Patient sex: M
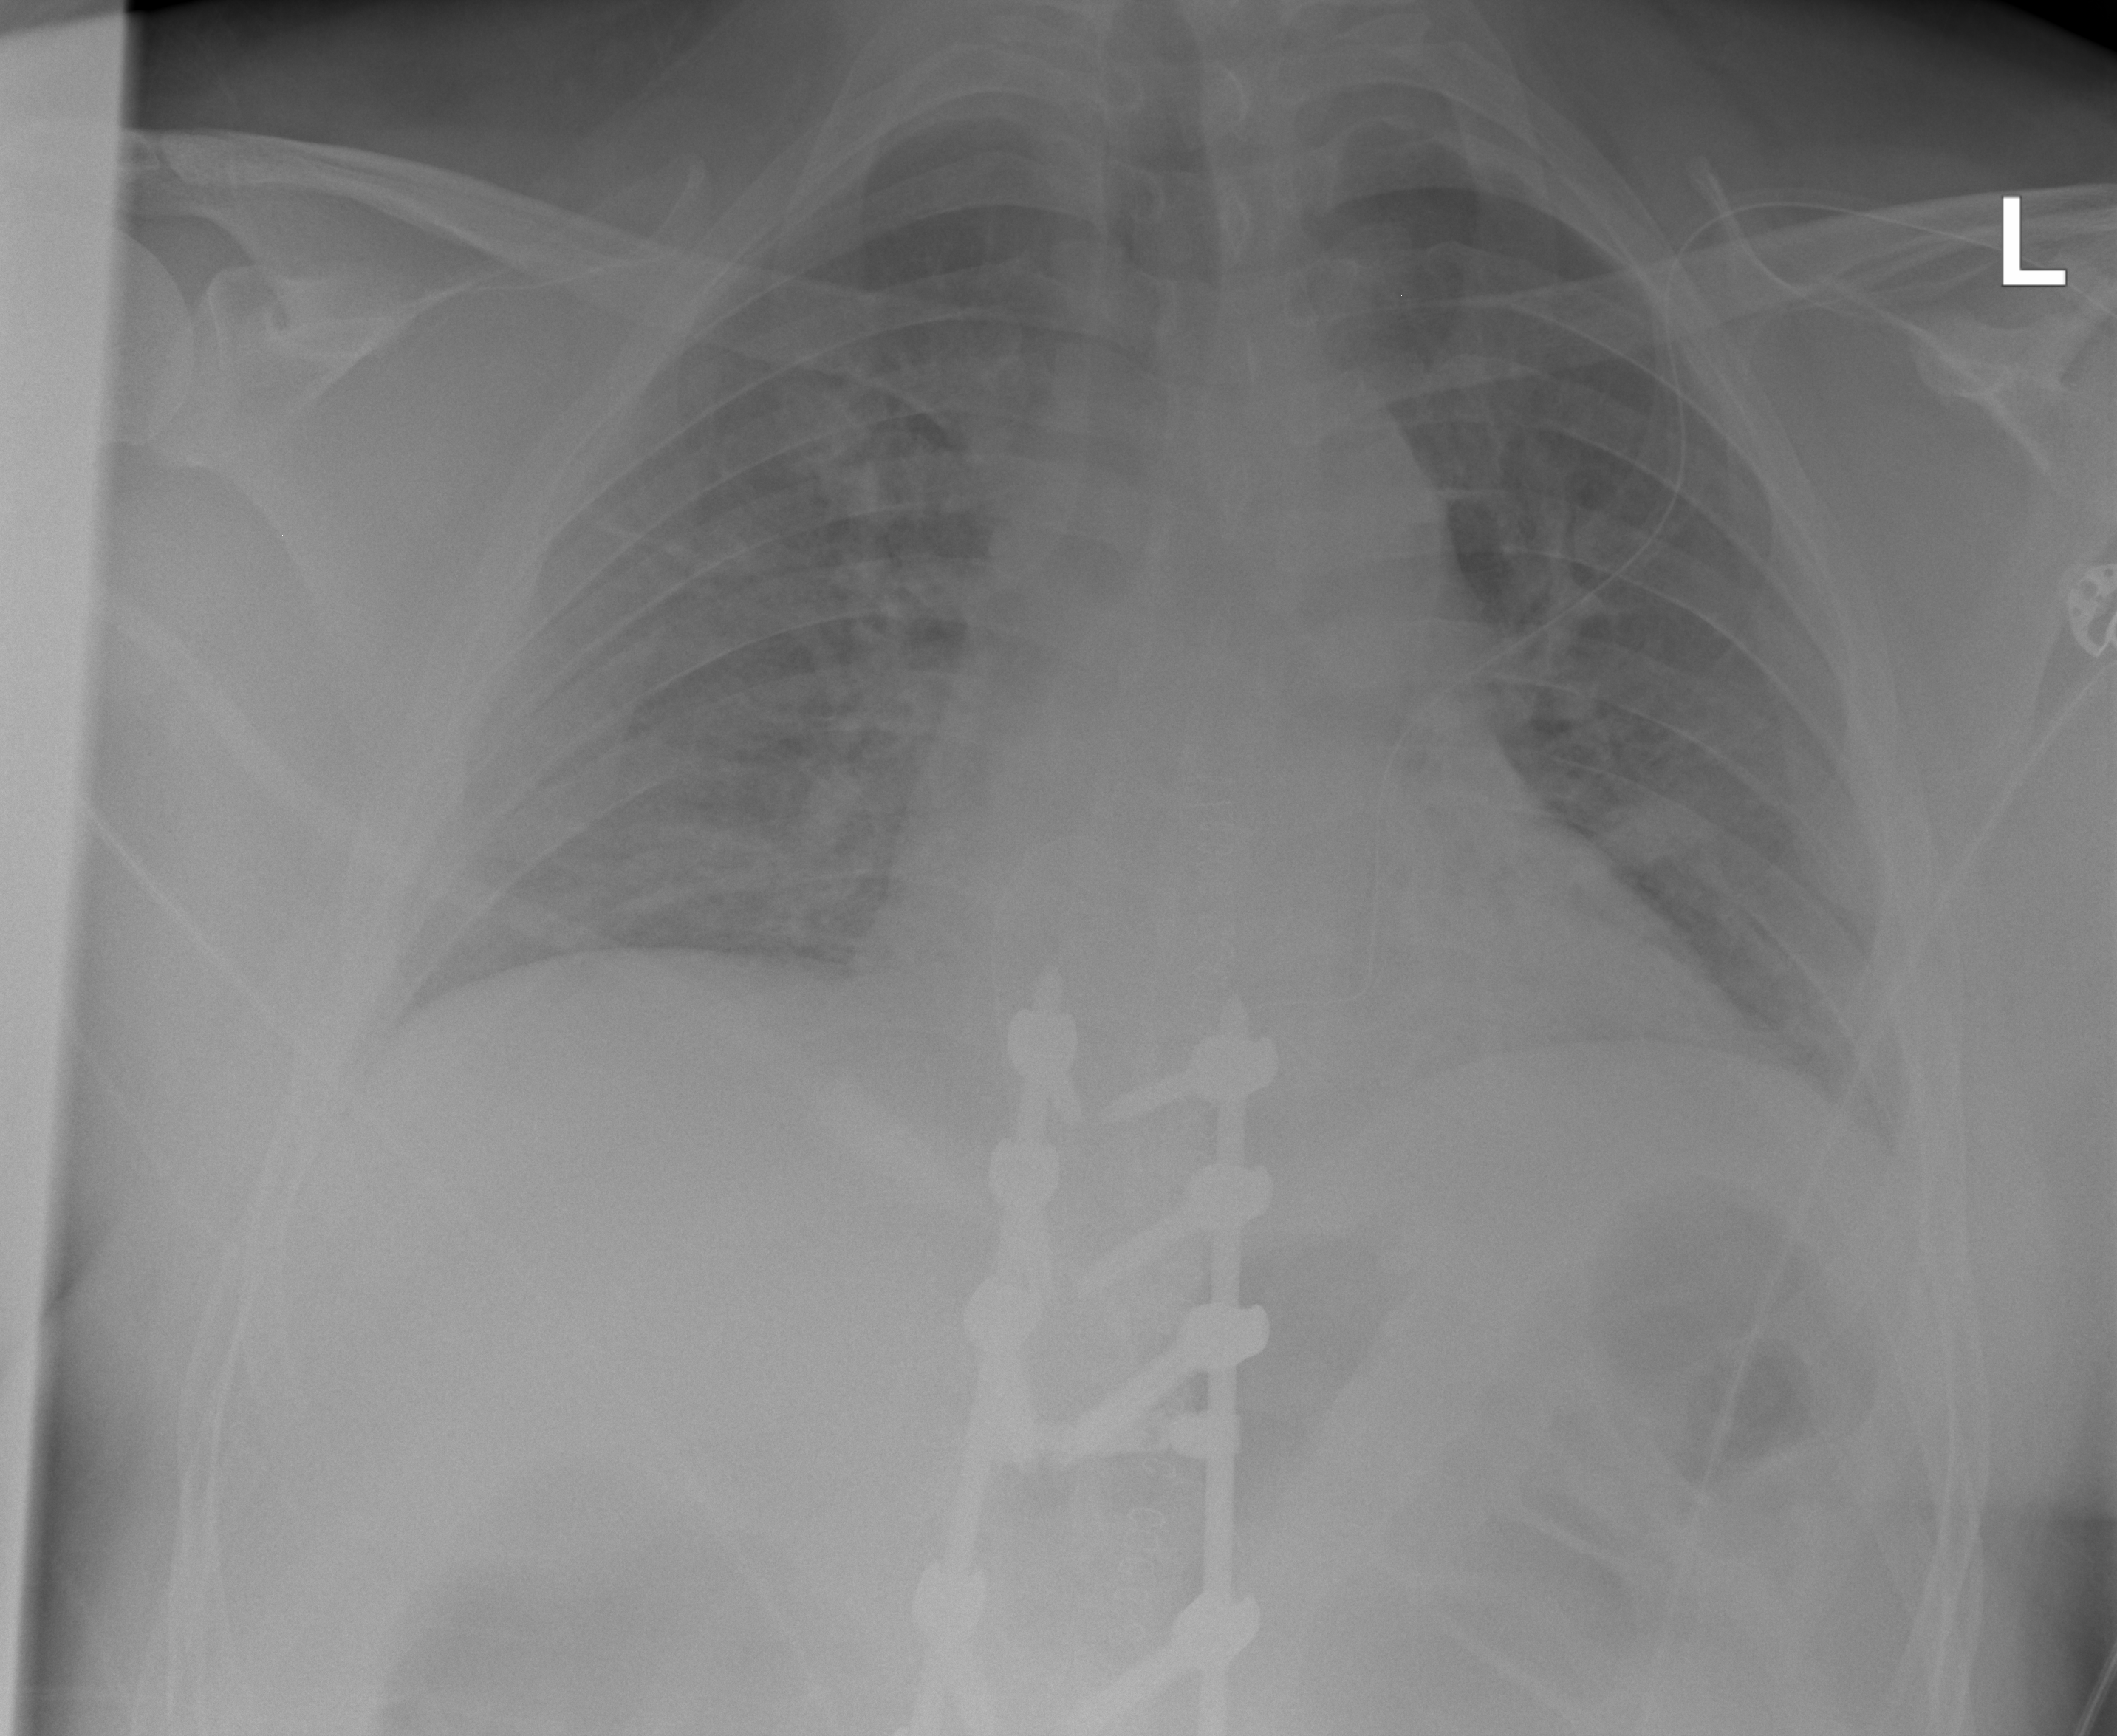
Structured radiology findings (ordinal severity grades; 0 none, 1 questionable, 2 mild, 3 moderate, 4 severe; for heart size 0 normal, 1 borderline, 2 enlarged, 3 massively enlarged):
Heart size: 1
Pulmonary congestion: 2
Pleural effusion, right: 0
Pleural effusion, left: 0
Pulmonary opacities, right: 0
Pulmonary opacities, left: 0
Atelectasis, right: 0
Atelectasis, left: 0